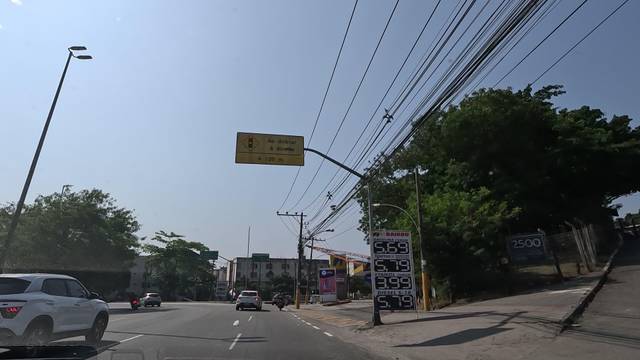
Region: Brazil
Coordinates: -22.954, -43.355